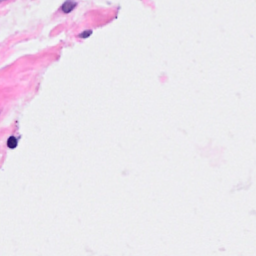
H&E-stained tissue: Breast